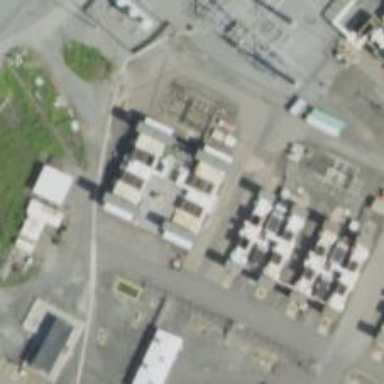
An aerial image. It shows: Gas turbine generator powered by gas.